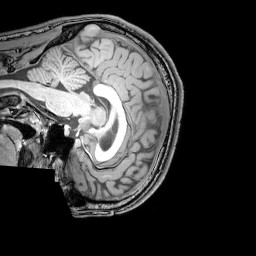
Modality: T1w
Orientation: sagittal
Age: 24
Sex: male
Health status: healthy
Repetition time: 0.081 s
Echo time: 0.037 s